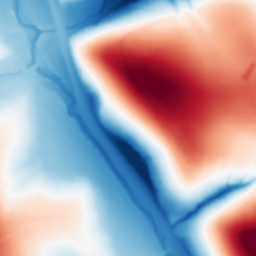
Category: multiscale
Decomposition family: dog_multiscale
Decomposition parameters: sigma_ratio: 2
n_scales: 6
base_sigma: 1
Upsampling method: edge_directed
Upsampling parameters: scale: 4
Upsampling scale: 4